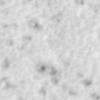
Label: no_change